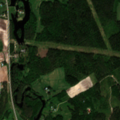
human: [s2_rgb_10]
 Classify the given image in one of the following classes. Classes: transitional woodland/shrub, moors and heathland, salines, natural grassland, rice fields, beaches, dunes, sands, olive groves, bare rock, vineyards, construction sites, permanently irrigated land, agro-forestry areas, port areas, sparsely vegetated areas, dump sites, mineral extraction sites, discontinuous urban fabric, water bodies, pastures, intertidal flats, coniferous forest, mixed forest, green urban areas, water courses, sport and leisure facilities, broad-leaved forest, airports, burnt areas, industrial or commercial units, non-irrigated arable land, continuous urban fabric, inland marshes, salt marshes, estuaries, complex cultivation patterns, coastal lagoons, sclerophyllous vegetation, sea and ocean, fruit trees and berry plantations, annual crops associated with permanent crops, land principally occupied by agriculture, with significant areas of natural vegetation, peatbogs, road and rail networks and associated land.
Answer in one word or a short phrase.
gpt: non-irrigated arable land, land principally occupied by agriculture, with significant areas of natural vegetation, coniferous forest, mixed forest, water bodies